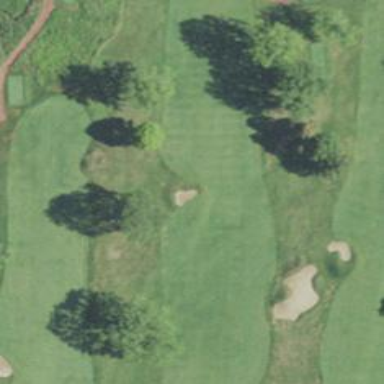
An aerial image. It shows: Golf hole.